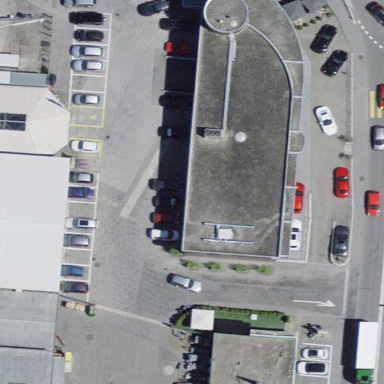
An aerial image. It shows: Building housing car shop.